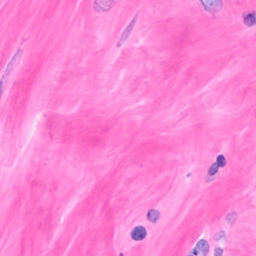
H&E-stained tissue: Breast